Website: crate-barrel
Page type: receipt
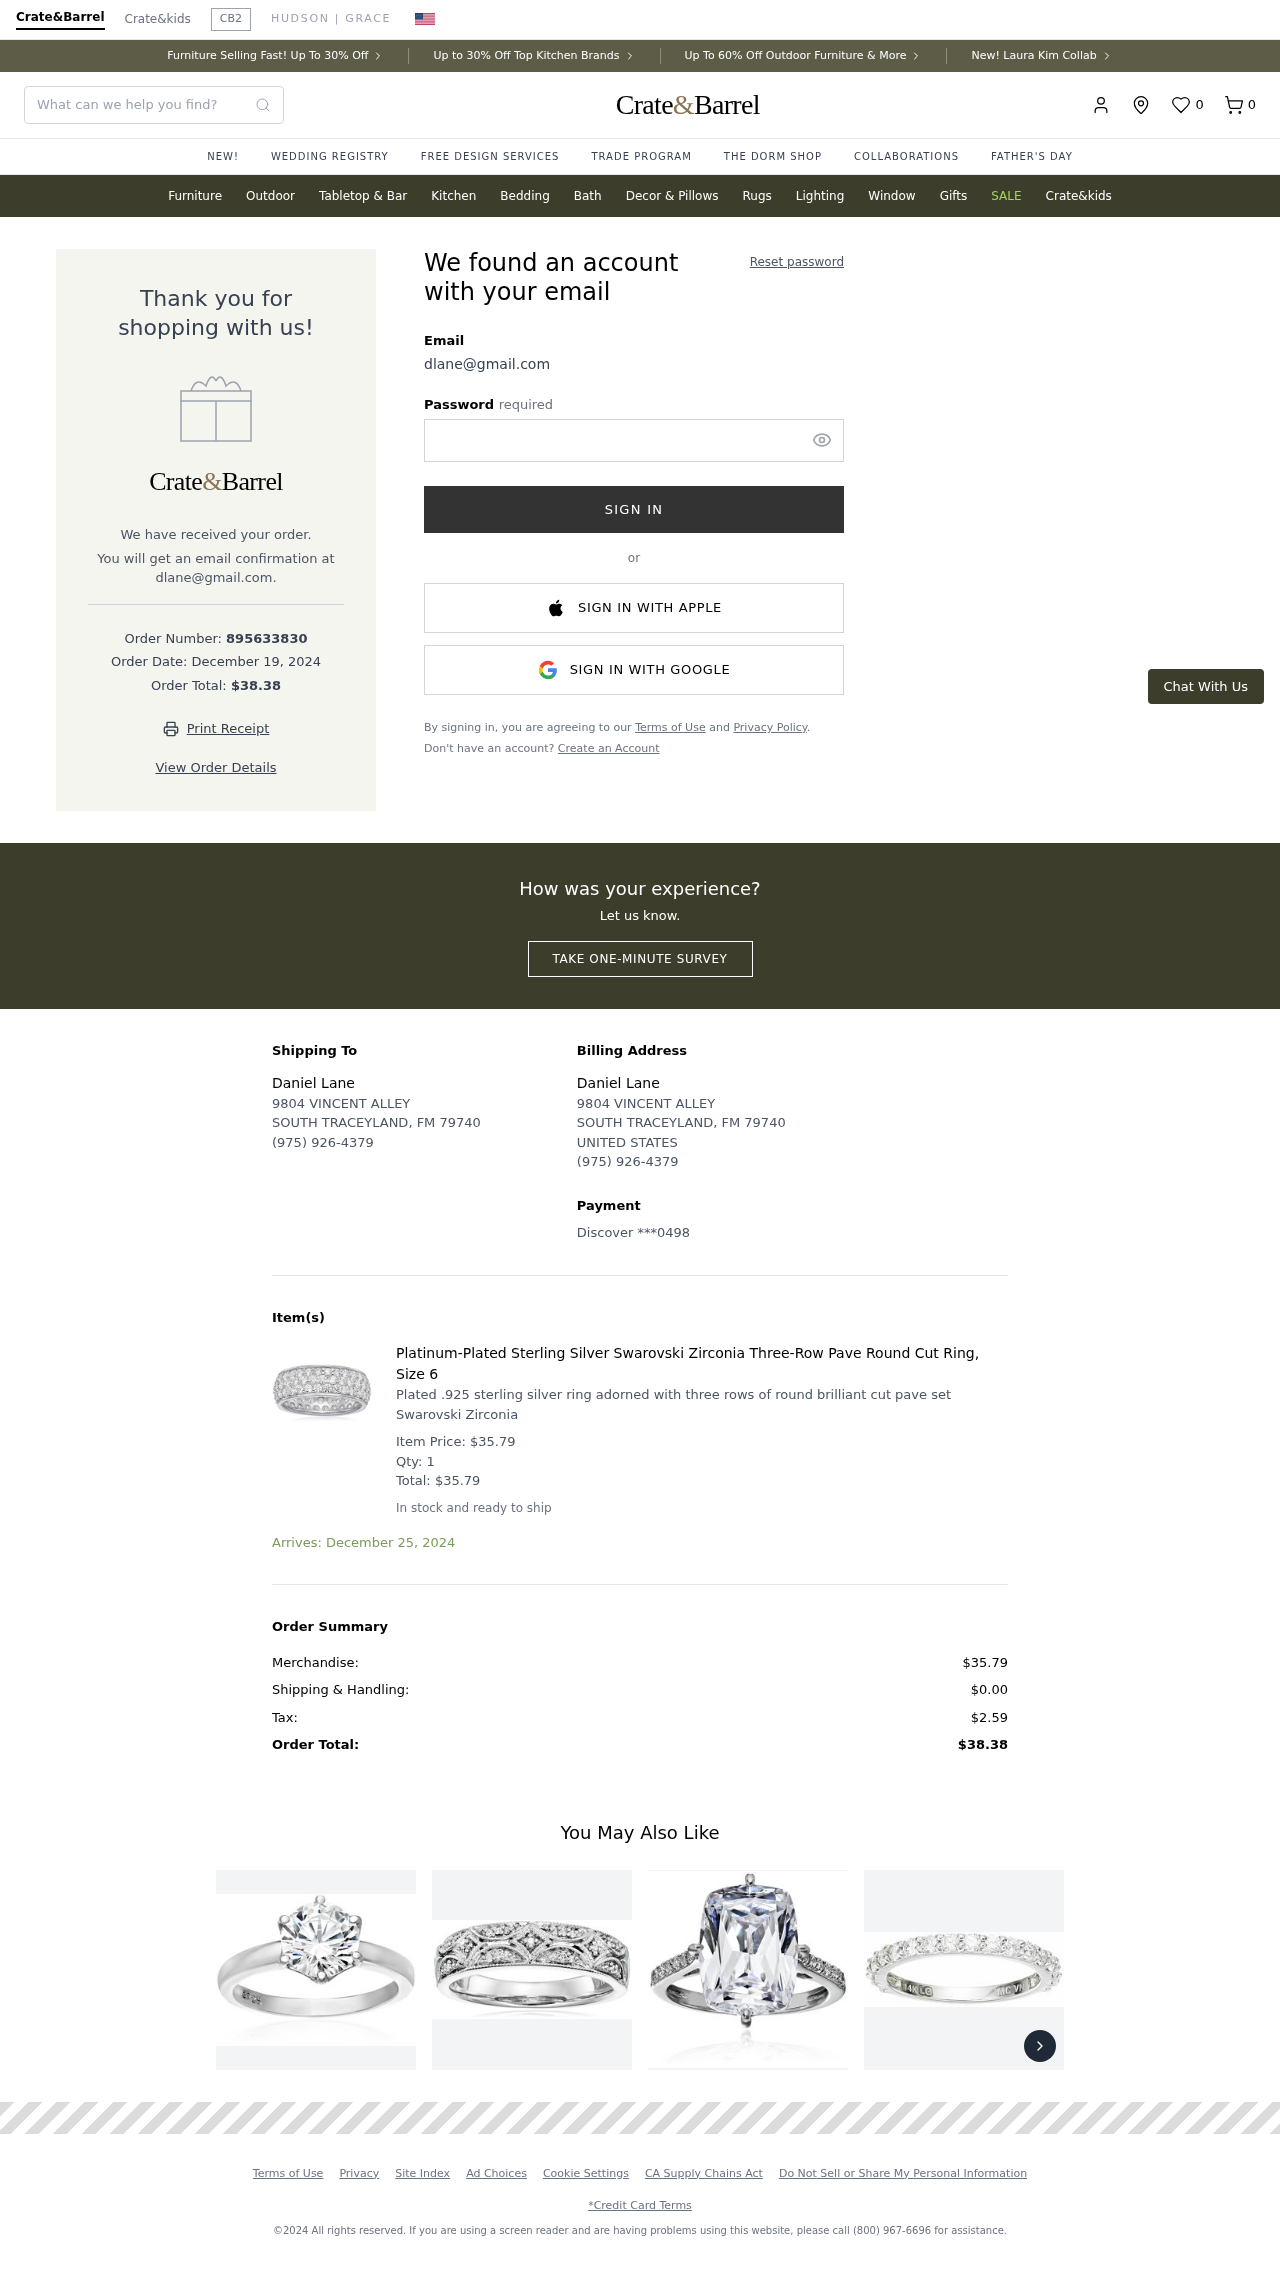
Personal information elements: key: PII_CARD_LAST4
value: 0498
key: PII_CARD_TYPE
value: Discover
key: PII_COUNTRY
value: UNITED STATES
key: PII_EMAIL
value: dlane@gmail.com
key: PII_FULLNAME
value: Daniel Lane
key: PII_STREET
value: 9804 VINCENT ALLEY
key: PII_EMAIL2
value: dlane@gmail.com
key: PII_CITY_STATE_ZIP
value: SOUTH TRACEYLAND, FM 79740
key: PII_PHONE
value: (975) 926-4379
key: PII_FULLNAME2
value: Daniel Lane
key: PII_STREET2
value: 9804 VINCENT ALLEY
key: PII_CITY_STATE_ZIP2
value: SOUTH TRACEYLAND, FM 79740
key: PII_PHONE2
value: (975) 926-4379
Product elements: key: PRODUCT1_DESC
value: Plated .925 sterling silver ring adorned with three rows of round brilliant cut pave set Swarovski Zirconia
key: PRODUCT1_NAME
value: Platinum-Plated Sterling Silver Swarovski Zirconia Three-Row Pave Round Cut Ring, Size 6
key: PRODUCT1_PRICE
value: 35.79
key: PRODUCT1_QUANTITY
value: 1
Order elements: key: ORDER_NUM_ITEMS
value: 0
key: ORDER_ID
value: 895633830
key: ORDER_DATE
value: December 19, 2024
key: ORDER_TOTAL
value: $38.38
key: ORDER_ITEM_TOTAL
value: $35.79
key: ORDER_DELIVERY_DATE
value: Arrives: December 25, 2024
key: ORDER_SUBTOTAL
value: $35.79
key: ORDER_SHIPPING_COST
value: $0.00
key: ORDER_TAX
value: $2.59
Search elements: key: HEADER_SEARCH
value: What can we help you find?
Other elements: key: FAVORITES_COUNT
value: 0